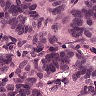
Metastatic tissue present: yes